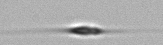
Label: Cylindrotheca